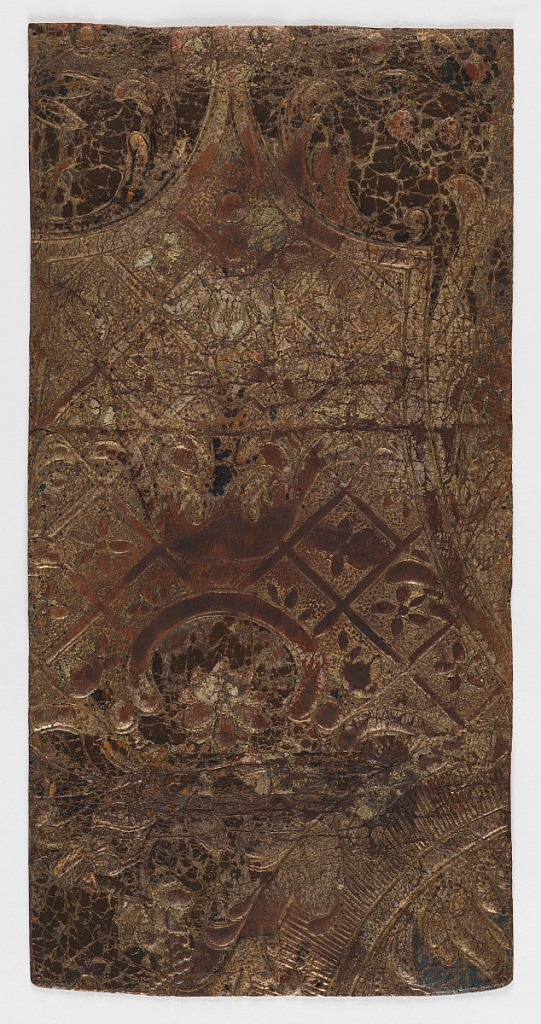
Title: Sidewall
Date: ca. 1710
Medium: Leather, stamped, silvered, painted
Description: With blue field, flowers raised against a diapered background, printed on blue field.